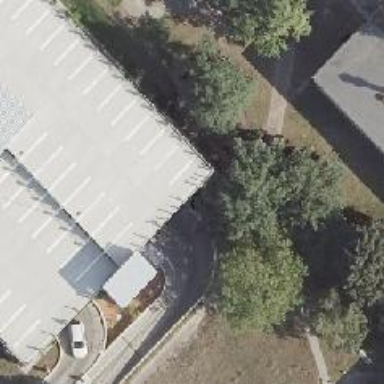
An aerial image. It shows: Parking entrance.